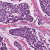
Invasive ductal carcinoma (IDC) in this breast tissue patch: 0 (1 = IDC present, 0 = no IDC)